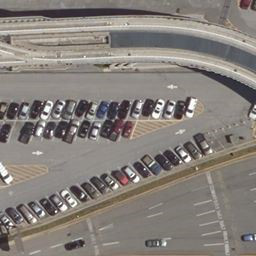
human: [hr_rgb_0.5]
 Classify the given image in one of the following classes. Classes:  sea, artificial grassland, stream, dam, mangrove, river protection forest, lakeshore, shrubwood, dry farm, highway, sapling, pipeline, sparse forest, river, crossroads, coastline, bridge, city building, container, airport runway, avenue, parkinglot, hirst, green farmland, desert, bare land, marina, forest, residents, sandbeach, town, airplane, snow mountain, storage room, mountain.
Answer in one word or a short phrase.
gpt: parkinglot